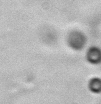
Label: Phaeocystis